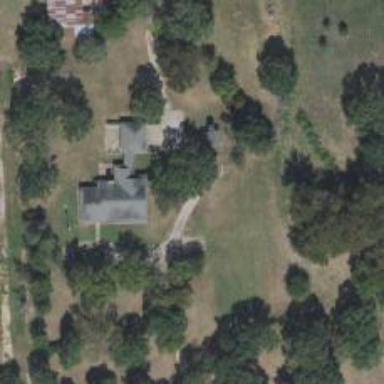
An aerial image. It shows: Driveway.